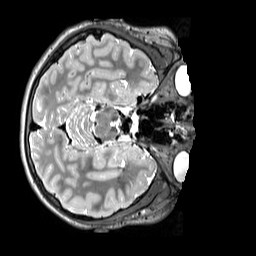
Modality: T2w
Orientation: axial
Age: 13
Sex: male
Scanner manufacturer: siemens
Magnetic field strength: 3 T
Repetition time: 3.2 s
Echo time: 0.408 s